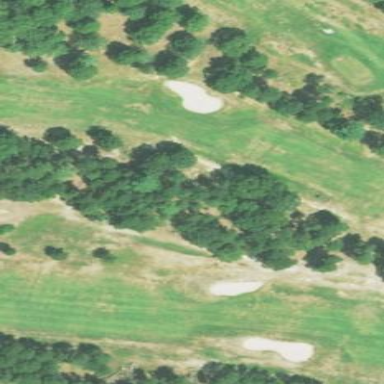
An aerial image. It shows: Golf fairway in the image.